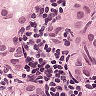
Metastatic tissue present: yes